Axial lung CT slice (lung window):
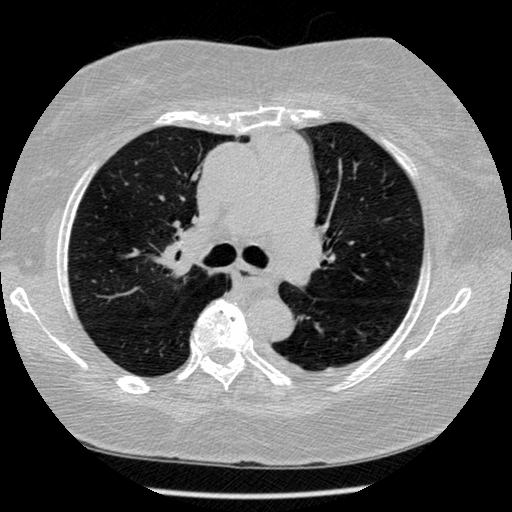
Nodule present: no